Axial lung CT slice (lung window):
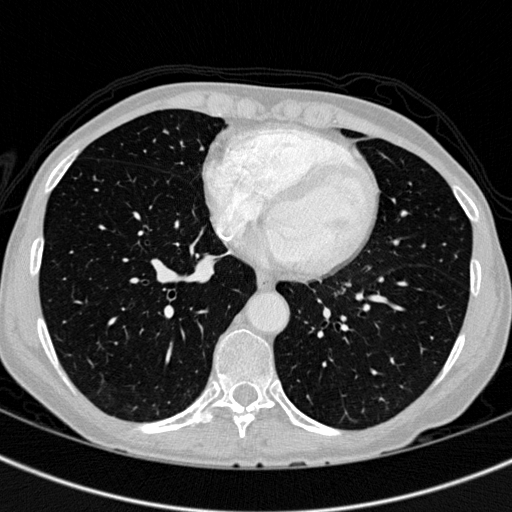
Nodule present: no